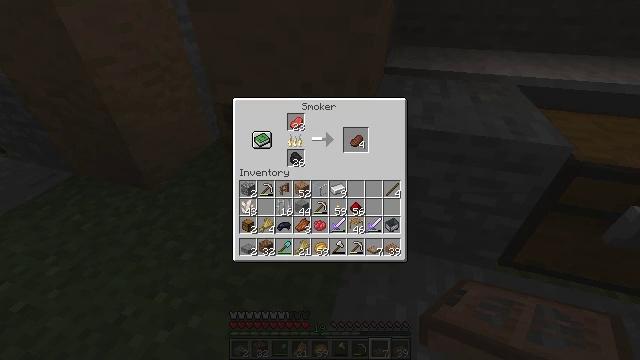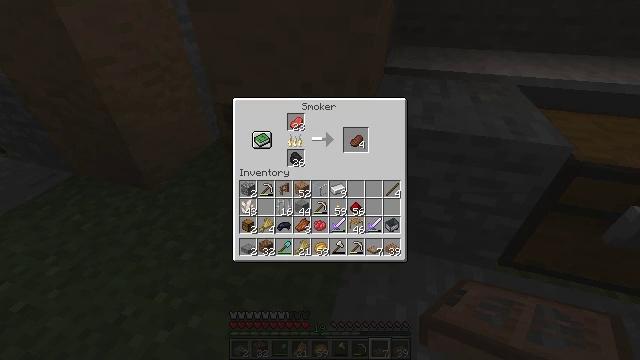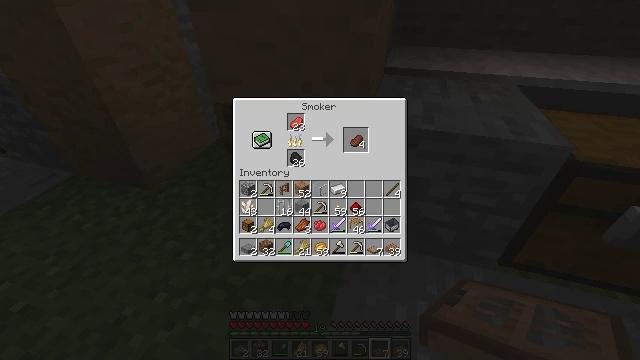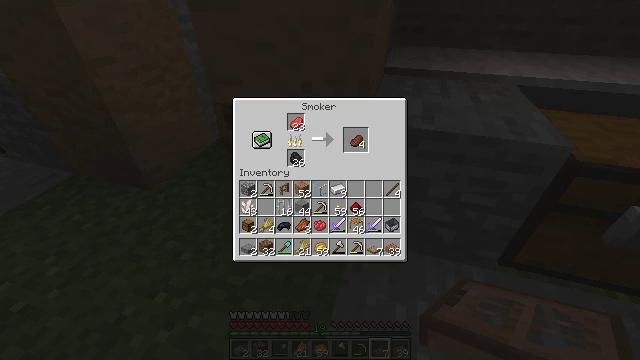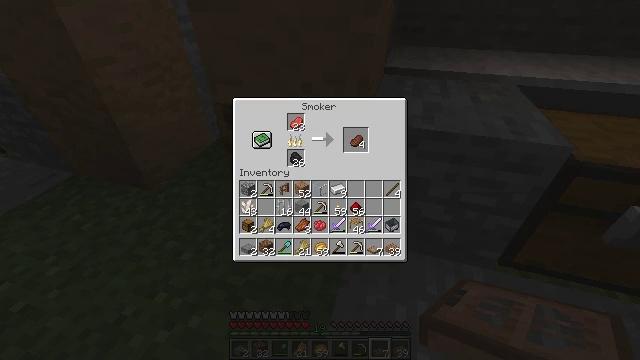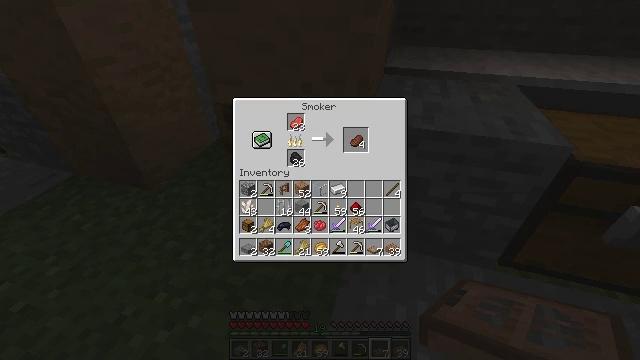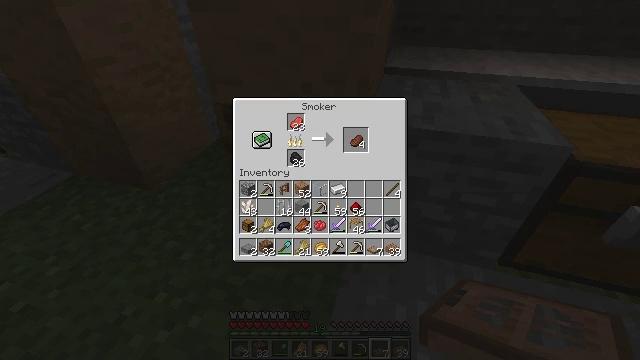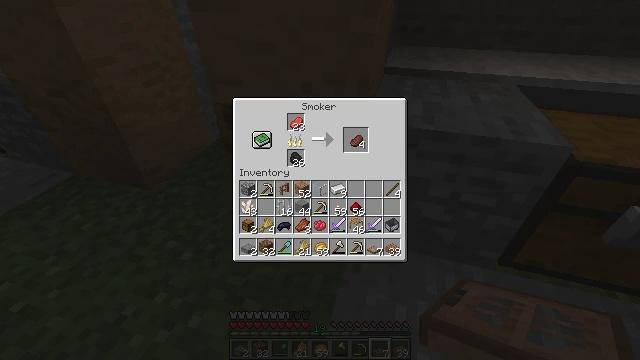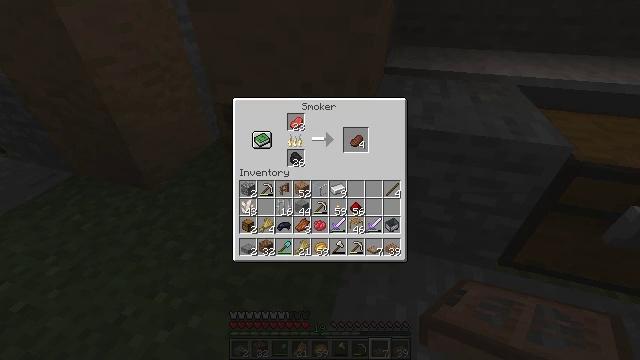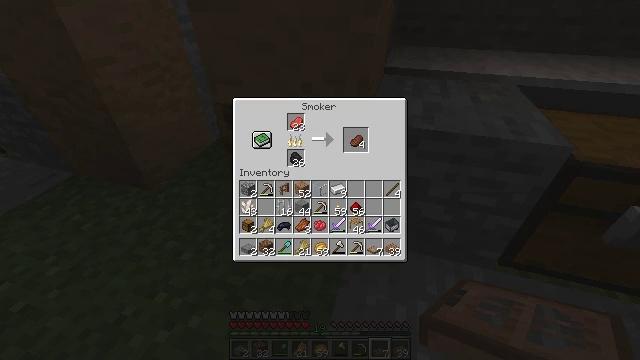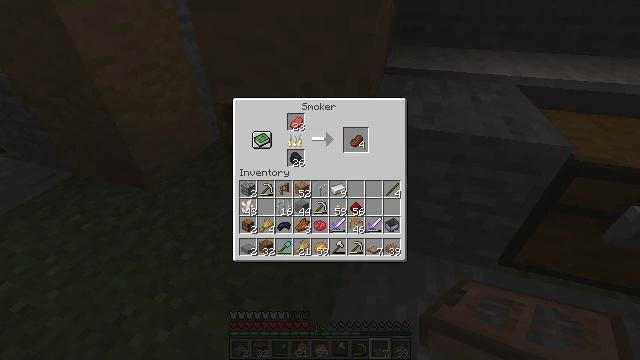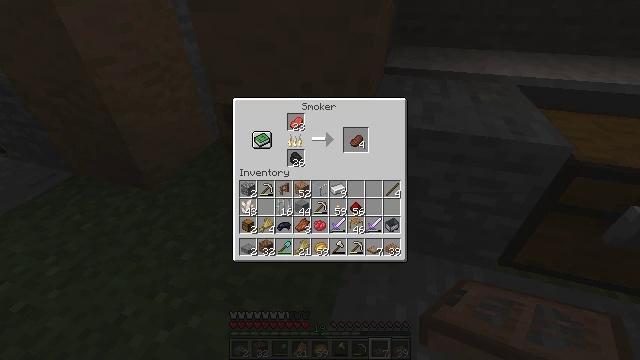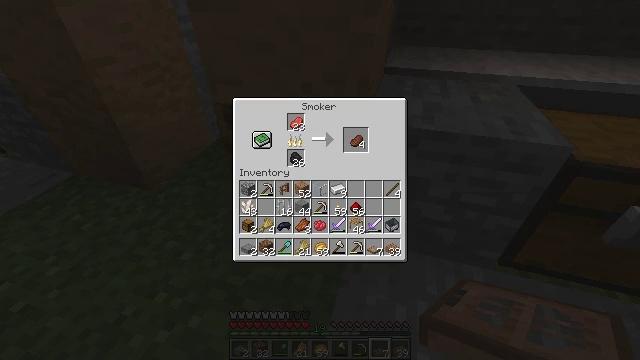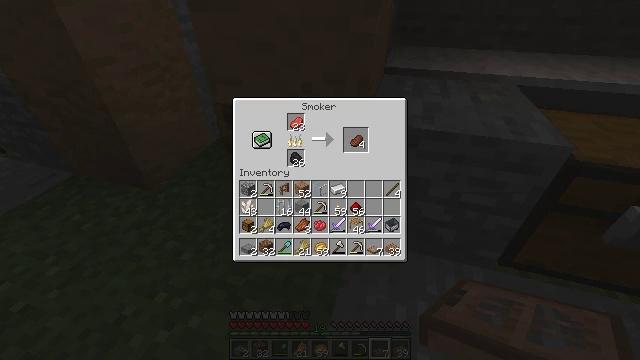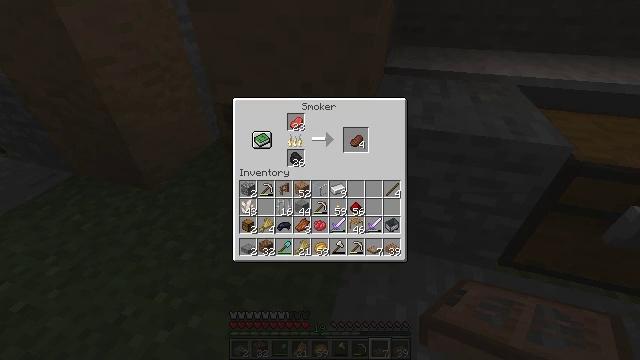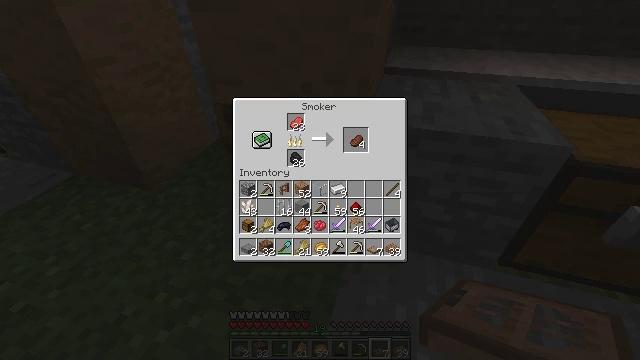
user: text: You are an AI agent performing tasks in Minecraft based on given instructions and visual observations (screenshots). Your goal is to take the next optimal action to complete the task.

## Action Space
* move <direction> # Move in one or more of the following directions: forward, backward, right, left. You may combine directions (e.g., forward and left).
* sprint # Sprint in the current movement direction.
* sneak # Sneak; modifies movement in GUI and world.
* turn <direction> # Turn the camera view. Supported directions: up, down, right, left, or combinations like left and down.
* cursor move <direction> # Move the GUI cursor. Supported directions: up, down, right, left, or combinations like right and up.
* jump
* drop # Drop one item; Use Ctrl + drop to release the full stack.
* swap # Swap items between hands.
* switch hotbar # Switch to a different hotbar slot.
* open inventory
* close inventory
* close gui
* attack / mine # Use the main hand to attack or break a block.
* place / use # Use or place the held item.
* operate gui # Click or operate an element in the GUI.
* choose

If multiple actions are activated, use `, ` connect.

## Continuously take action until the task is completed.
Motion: motion action
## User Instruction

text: Retrieve stripped jungle log from structures.
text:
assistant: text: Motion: no_op
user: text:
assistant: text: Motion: no_op
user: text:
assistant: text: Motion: no_op
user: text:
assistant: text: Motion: no_op
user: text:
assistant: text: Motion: no_op
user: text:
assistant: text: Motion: no_op
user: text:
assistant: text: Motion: no_op
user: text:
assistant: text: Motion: no_op
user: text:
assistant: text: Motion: no_op
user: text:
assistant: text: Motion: no_op
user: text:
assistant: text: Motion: no_op
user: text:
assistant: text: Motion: no_op
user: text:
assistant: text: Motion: no_op
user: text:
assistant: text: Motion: no_op
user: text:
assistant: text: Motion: no_op
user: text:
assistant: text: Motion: no_op
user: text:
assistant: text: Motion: no_op
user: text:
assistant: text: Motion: no_op
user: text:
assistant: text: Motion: no_op
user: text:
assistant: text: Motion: no_op
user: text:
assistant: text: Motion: no_op
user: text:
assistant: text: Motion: no_op
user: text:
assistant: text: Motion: no_op
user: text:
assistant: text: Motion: no_op
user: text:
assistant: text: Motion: no_op
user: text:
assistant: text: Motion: no_op
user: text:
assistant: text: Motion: no_op
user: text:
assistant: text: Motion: no_op
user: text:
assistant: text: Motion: no_op
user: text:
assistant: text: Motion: no_op